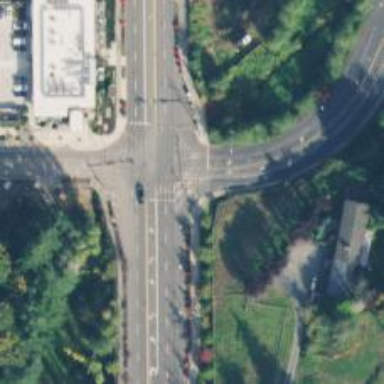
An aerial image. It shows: Secondary link road.